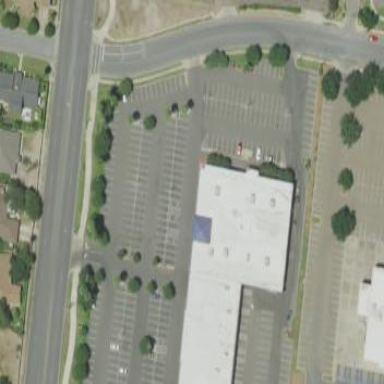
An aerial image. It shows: Retail area.